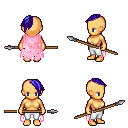
a pixel art fantasy rpg character, female body template, human, tanned skin, pink tattered cape, white pants, blue long mohawk hairstyle, spear, four views (front, back, left, right), 2x2 character sprite sheet, small pixel art, hard edges, no anti-aliasing